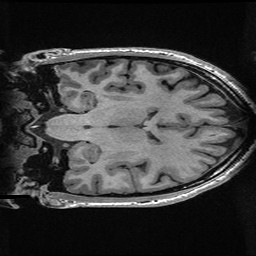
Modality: T1w
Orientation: coronal
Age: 30
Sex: male